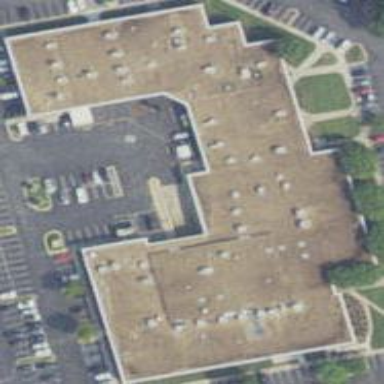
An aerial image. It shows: Building.